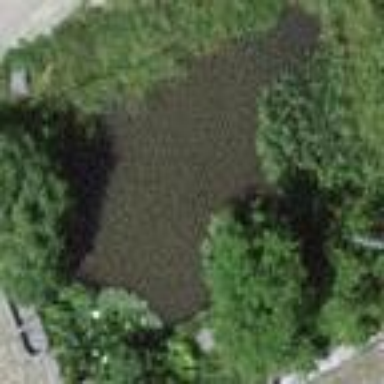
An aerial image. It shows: Pond surrounded by natural water.